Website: crate-barrel
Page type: delivery-shipping
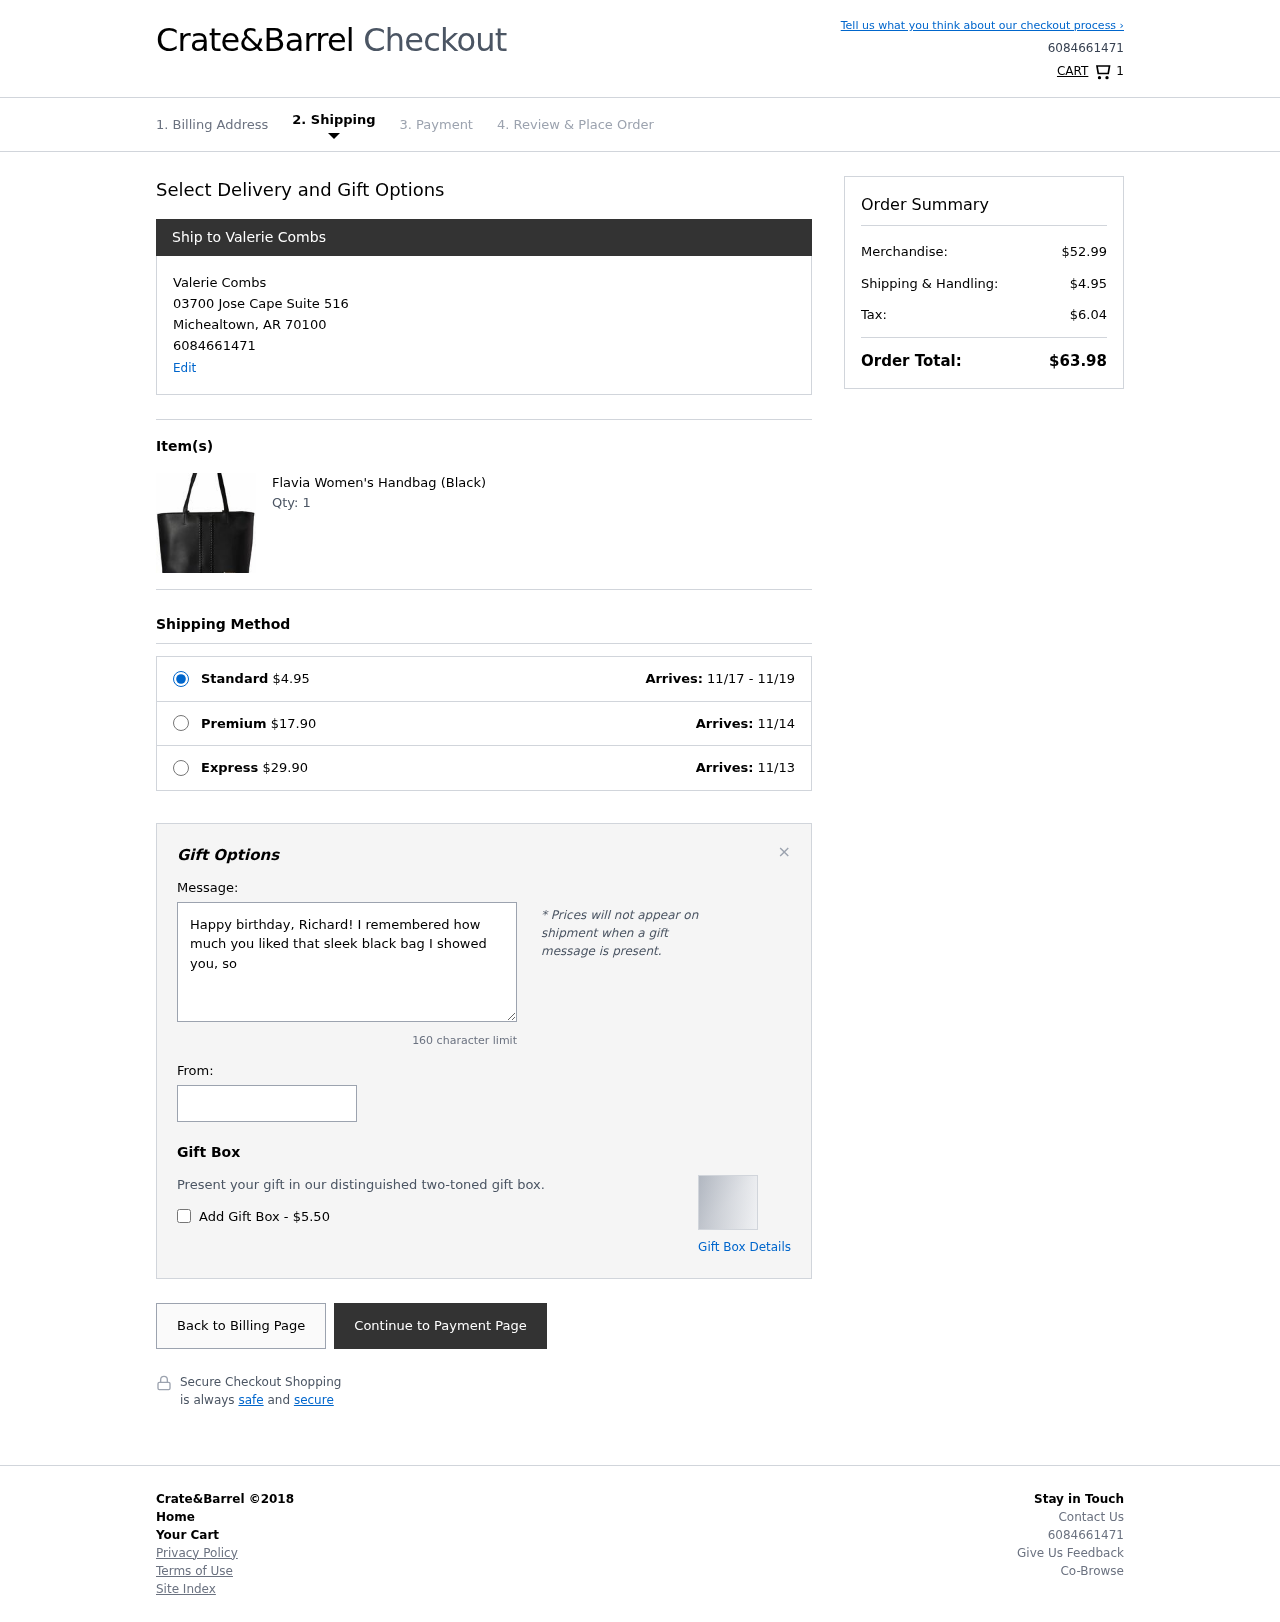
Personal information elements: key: PII_CITY
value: Michealtown
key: PII_FULLNAME
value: Valerie Combs
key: PII_PHONE
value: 6084661471
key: PII_POSTCODE
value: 70100
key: PII_STATE_ABBR
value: AR
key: PII_STREET
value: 03700 Jose Cape Suite 516
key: PII_FIRSTNAME
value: Valerie
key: PII_LASTNAME
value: Combs
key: PII_FULLNAME2
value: Valerie Combs
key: PII_FULLNAME3
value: Valerie Combs
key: PII_FIRSTNAME2
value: Valerie
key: PII_FIRSTNAME3
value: Valerie
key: PII_LASTNAME2
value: Combs
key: PII_LASTNAME3
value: Combs
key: PII_FIRSTNAME_DERIVED
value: Valerie
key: PII_LASTNAME_DERIVED
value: Combs
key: PII_FULLNAME_DERIVED
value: Valerie Combs
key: PII_NAME_FULL_DERIVED
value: Valerie Combs
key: PII_PHONE_LINE
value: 1471
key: PII_PHONE_SUFFIX
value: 1471
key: PII_PHONE2
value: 6084661471
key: PII_PHONE3
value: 6084661471
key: PII_PHONE_NUMERIC
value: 6084661471
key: PII_PHONE_LINE_NUMERIC
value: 1471
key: PII_PHONE_SUFFIX_NUMERIC
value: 1471
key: PII_PHONE2_NUMERIC
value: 6084661471
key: PII_PHONE3_NUMERIC
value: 6084661471
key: PII_PHONE_DIGITS
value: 6084661471
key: PII_PHONE_LAST4
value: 1471
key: PII_GIFT_MESSAGE
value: Happy birthday, Richard! I remembered how much you liked that sleek black bag I showed you, so I thought it would be perfect for you. I hope it adds a little extra sparkle to all your adventures this year! Enjoy your special day!
Valerie
Product elements: key: PRODUCT1_NAME
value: Flavia Women's Handbag (Black)
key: PRODUCT1_QUANTITY
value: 1
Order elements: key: ORDER_NUM_ITEMS
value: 1
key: ORDER_SHIPPING_COST
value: $4.95
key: ORDER_DELIVERY_DATE
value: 11/17 - 11/19
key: PREMIUM_SHIPPING_COST
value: $17.90
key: PREMIUM_DELIVERY_DATE
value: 11/14
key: EXPRESS_SHIPPING_COST
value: $29.90
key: EXPRESS_DELIVERY_DATE
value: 11/13
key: ORDER_SUBTOTAL
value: $52.99
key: ORDER_SHIPPING_COST2
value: $4.95
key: ORDER_TAX
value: $6.04
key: ORDER_TOTAL
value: $63.98